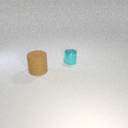
small cyan metal cylinder to the right of large brown rubber cylinder